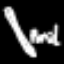
Label: pencil